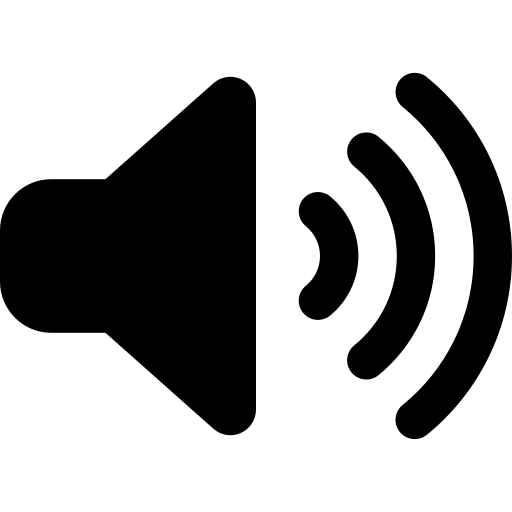
Tags: icon, FontAwesome, fa-icon, solid, volume, high